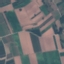
Label: PermanentCrop